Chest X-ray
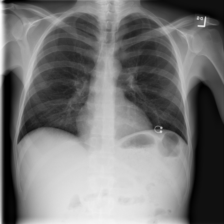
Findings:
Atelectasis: negative
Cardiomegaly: negative
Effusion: negative
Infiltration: negative
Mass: negative
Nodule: negative
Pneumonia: negative
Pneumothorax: negative
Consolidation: negative
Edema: negative
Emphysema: negative
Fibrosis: negative
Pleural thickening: negative
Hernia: negative